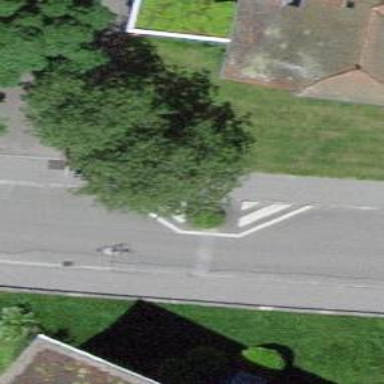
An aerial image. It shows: Traffic calming feature called choker.